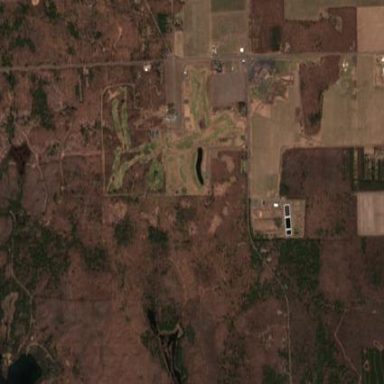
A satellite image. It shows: Golf course.